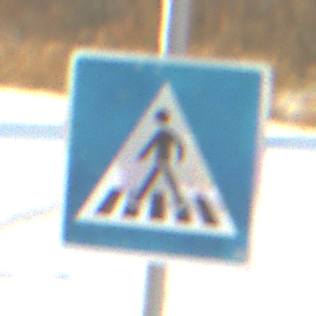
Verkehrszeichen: FussgaengerueberwegRechts
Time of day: MorningAfternoon
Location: Outdoor (Suburban)
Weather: PartlyCloudy
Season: NotSpecified
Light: Natural